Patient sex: M
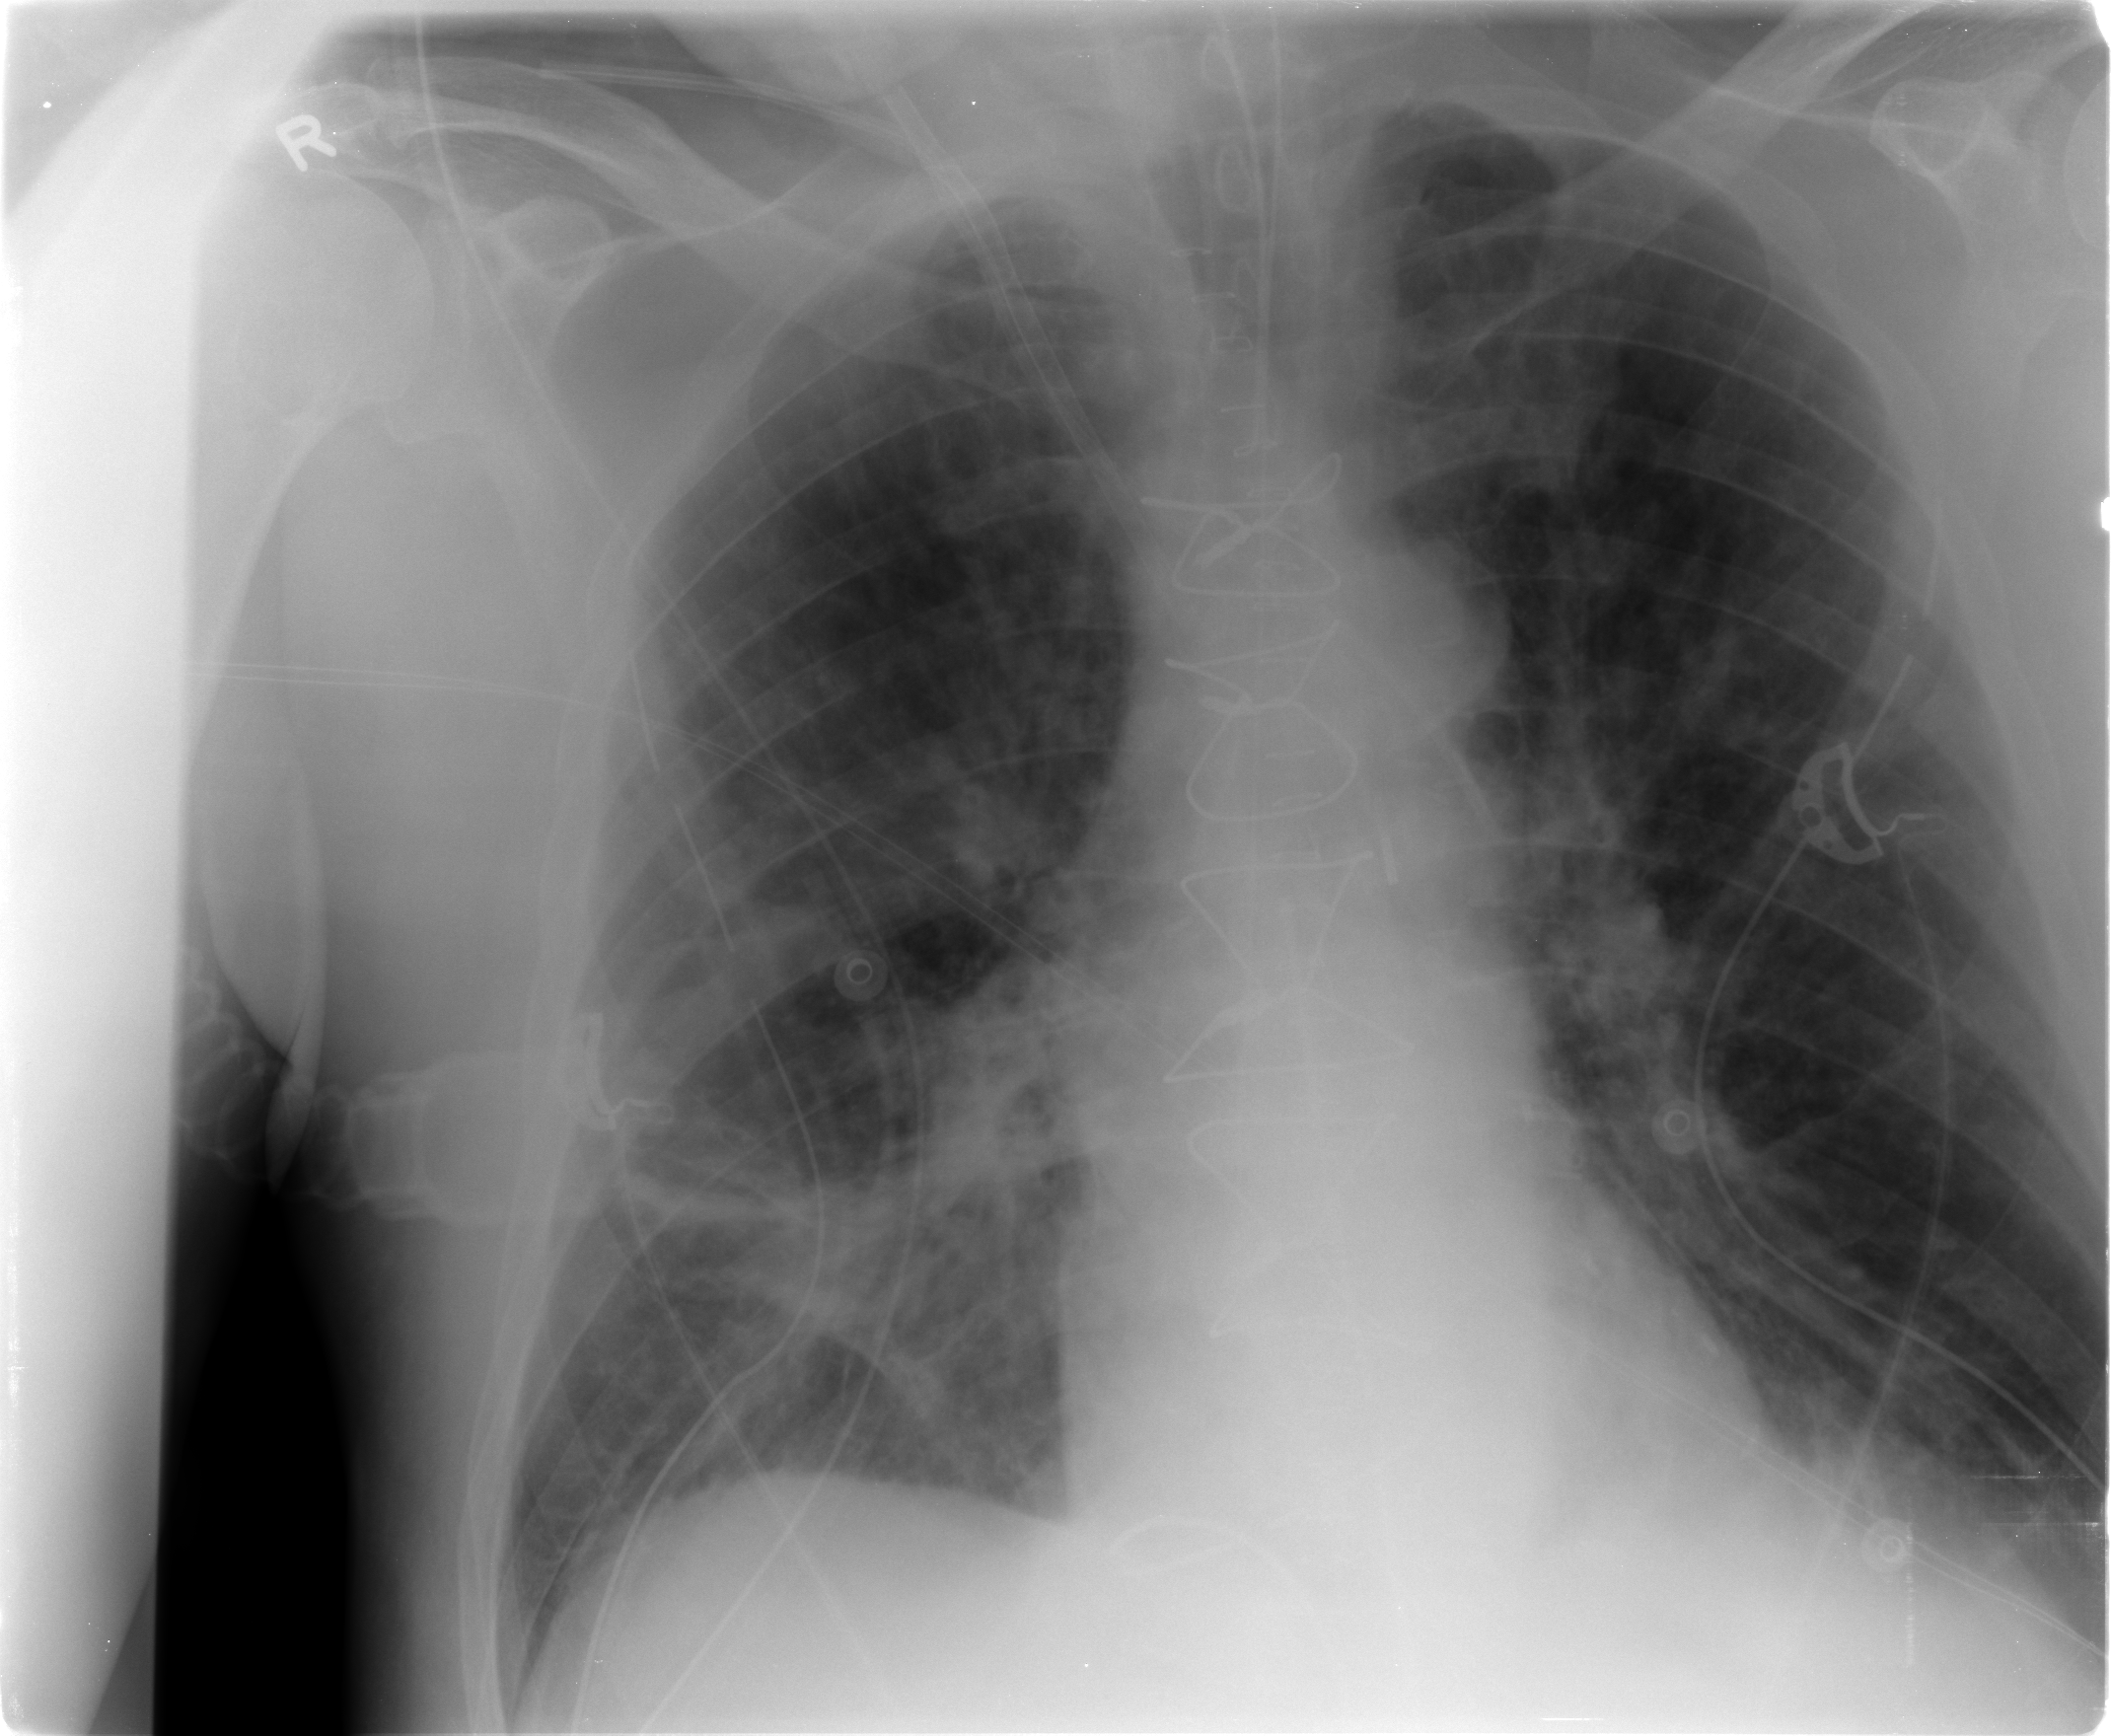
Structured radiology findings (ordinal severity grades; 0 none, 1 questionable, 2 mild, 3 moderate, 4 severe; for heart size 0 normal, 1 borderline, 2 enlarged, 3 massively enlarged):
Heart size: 0
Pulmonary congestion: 2
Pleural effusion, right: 0
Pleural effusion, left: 0
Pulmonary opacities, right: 1
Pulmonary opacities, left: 0
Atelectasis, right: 2
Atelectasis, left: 0